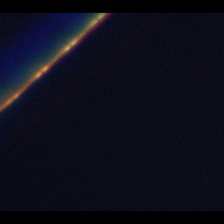
Taxon: Psuedo-nitzschia
Group: Diatoms